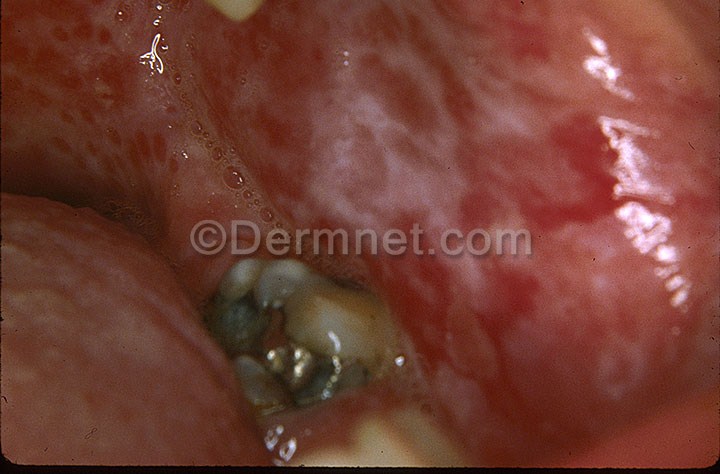
Disease: Psoriasis pictures Lichen Planus and related diseases